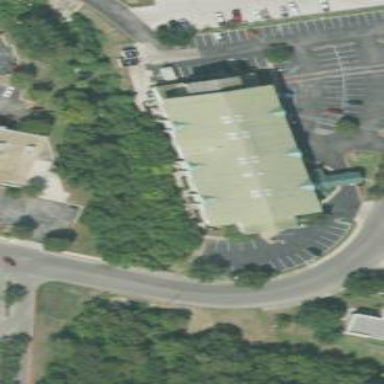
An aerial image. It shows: Hotel building.